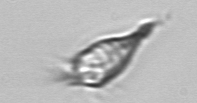
Label: Paratontonia_gracillima